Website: bh-photo
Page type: cart
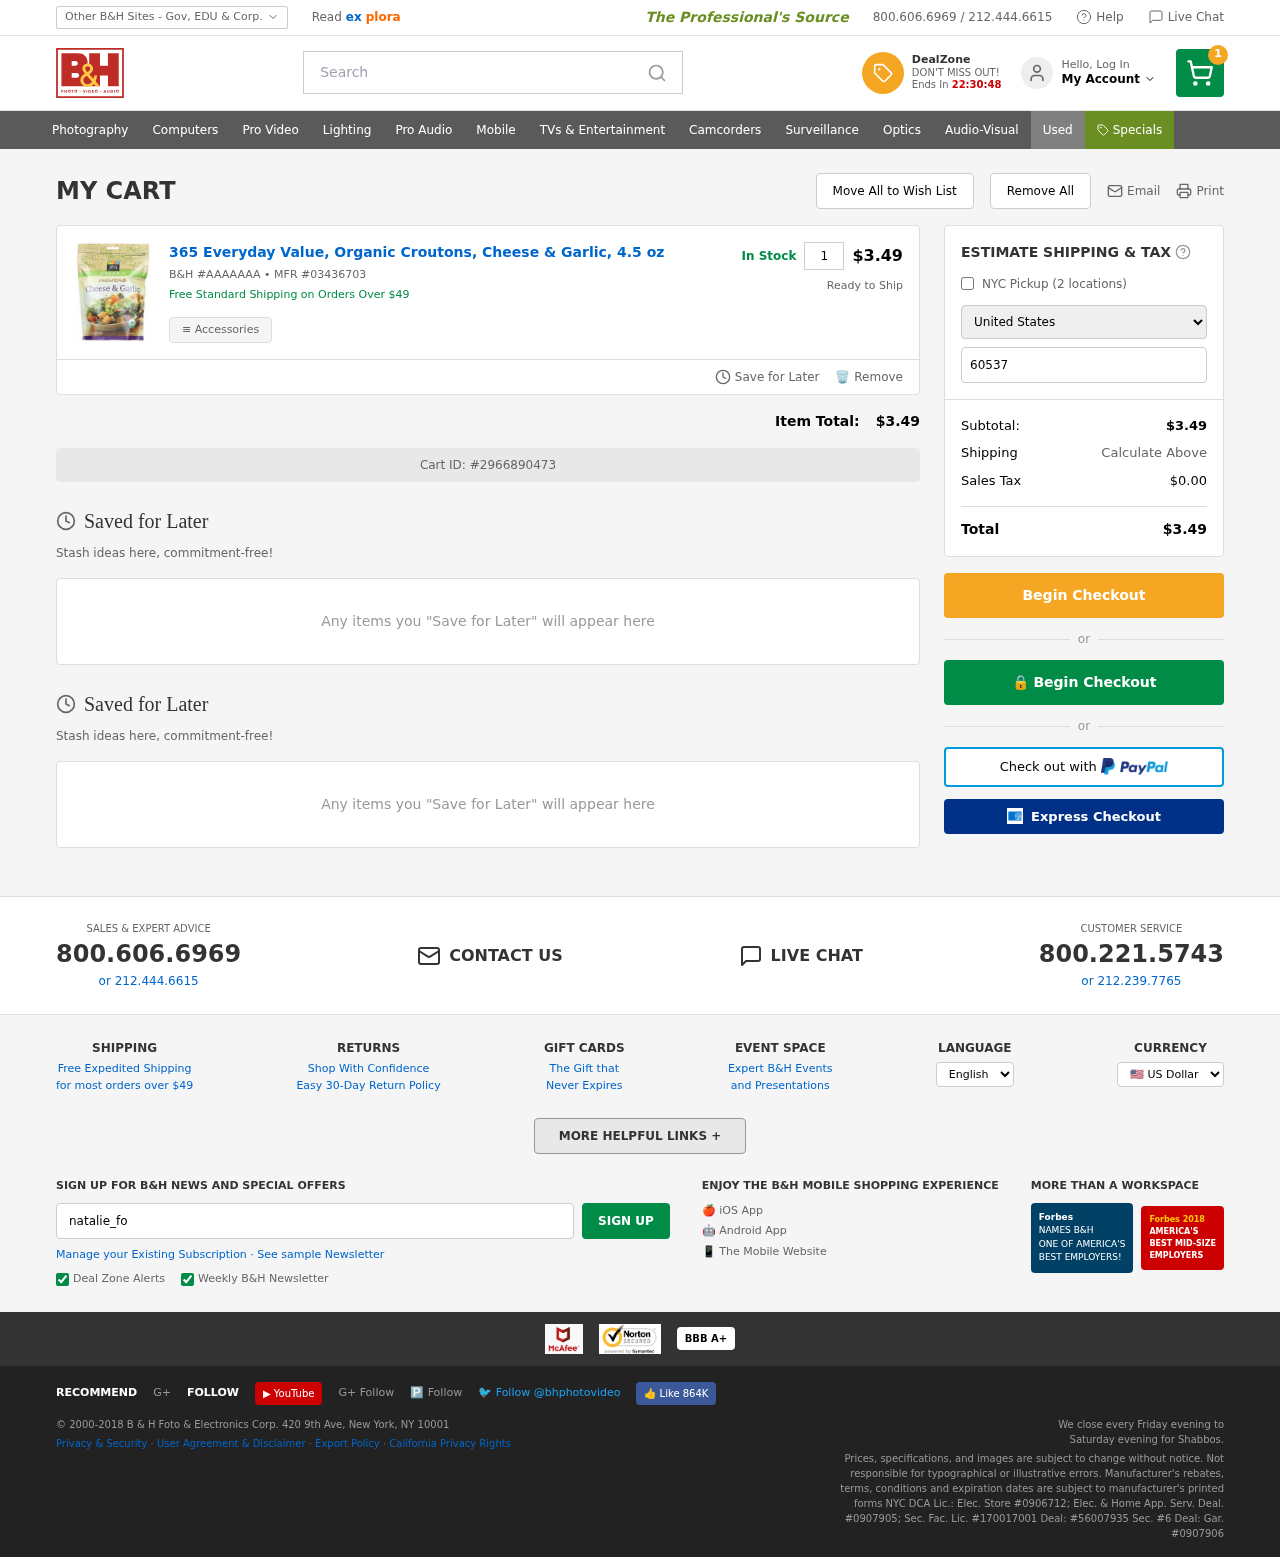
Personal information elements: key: PII_COUNTRY
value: United States
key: PII_EMAIL
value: natalie_fox@yahoo.com
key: PII_POSTCODE
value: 60537
Product elements: key: PRODUCT1_NAME
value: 365 Everyday Value, Organic Croutons, Cheese & Garlic, 4.5 oz
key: PRODUCT1_QUANTITY
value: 1
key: PRODUCT1_SKU
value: AAAAAAA
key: PRODUCT1_MFR
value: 03436703
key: PRODUCT1_SUBTOTAL
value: $3.49
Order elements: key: ORDER_NUM_ITEMS
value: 1
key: ORDER_SUBTOTAL
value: $3.49
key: ORDER_ID
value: #2966890473
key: ORDER_TAX
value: $0.00
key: ORDER_TOTAL
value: $3.49
Search elements: key: HEADER_SEARCH
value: Search